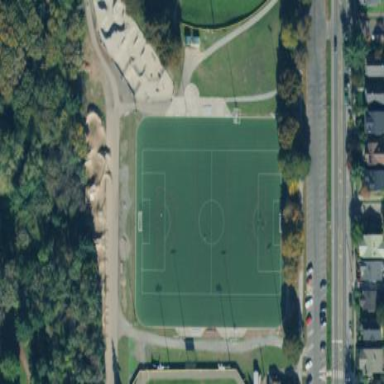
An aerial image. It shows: Artificial turf soccer pitch for leisure sports.